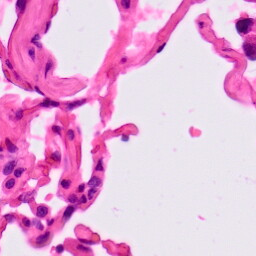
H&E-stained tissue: Lung